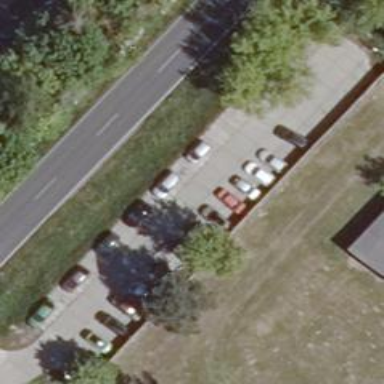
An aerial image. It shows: Parking area with surface.